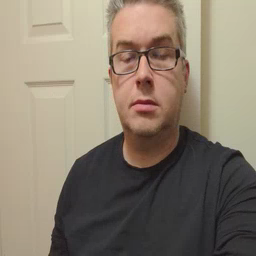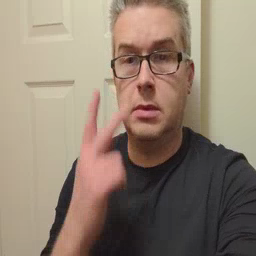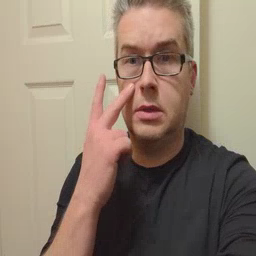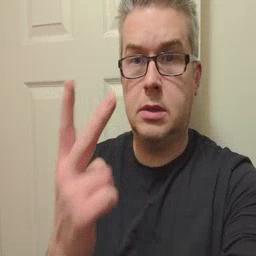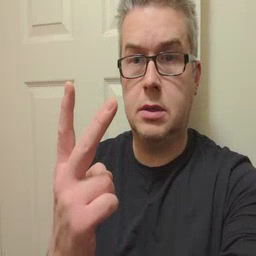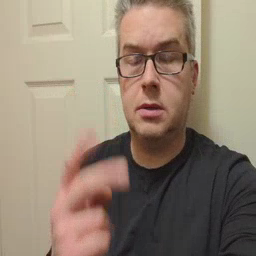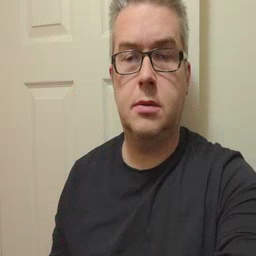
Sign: see